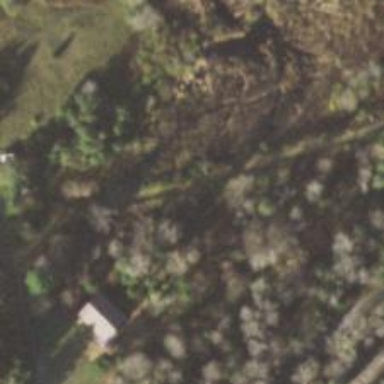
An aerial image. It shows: Abandoned railway.